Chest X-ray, PA view. Patient: 53 years old, sex M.
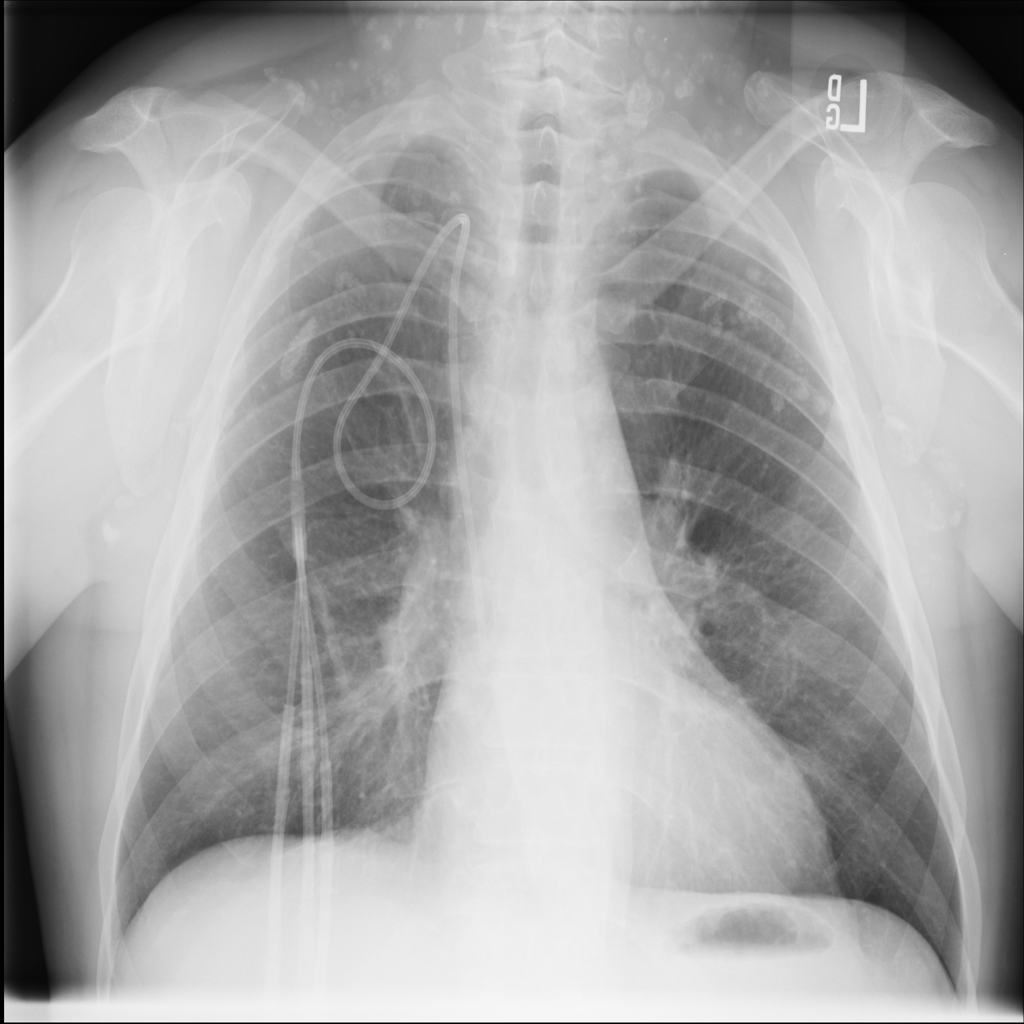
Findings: No Finding